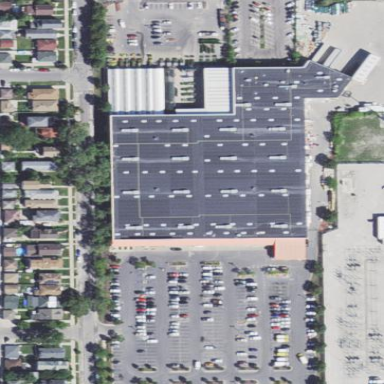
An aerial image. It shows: Retail building.